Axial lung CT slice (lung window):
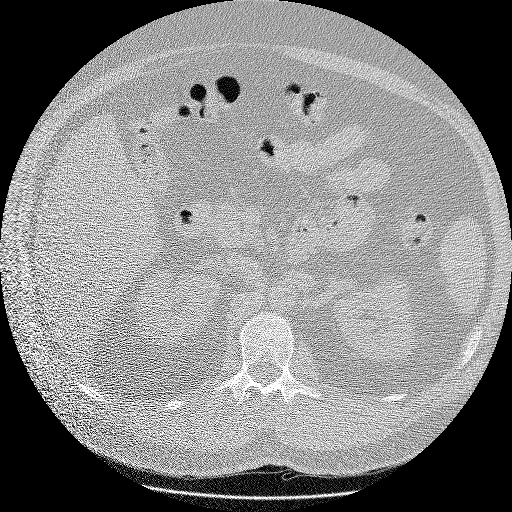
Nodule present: no